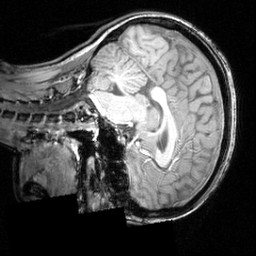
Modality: T1w
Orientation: sagittal
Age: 22
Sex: female
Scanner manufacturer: siemens
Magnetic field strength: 3.951 T
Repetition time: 2.5 s
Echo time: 0.00393 s